Question: I was using InProc mode for storing sessions in my mvc3 aplication, but because of the restarting of IIS about every 20 minutes, a changed storing authentication to SQLServer. Connection to database is fine, the session are storing, but authentication doesnt last very long its lost after the restart
Webconfig
'''
<sessionState mode="SQLServer" timeout="2880" allowCustomSqlDatabase="true"
sqlConnectionString="data source=mydatasource;initial catalog=mydb;user id=userid;password=password;
integrated security=False;MultipleActiveResultSets=True;"
cookieless="true" />
<authentication mode="Forms">
<forms loginUrl="~/Account/Login" timeout="2880" slidingExpiration="true" protection="All" cookieless="UseCookies"/>
</authentication>
'''

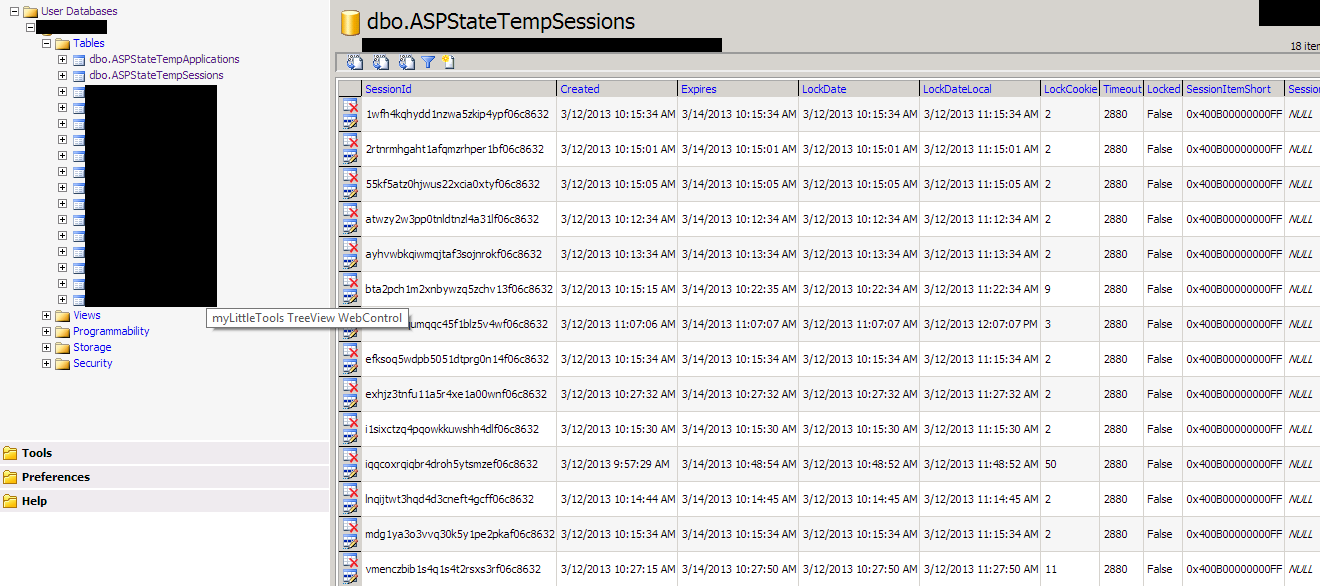
Answer: Ok, I finally found out what was the real problem. I had random generator for machineKey, and when the IIS was restarted new machineKey was generated so I couldnt decrypt the auth cookie. The solution is simple -> use static key if you have low level security site